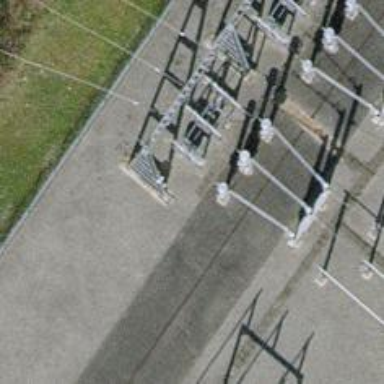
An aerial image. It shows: Power line is depicted.